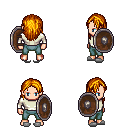
a pixel art fantasy rpg character, male body template, human, light skin, white long-sleeve shirt, teal pants, dark blonde long hairstyle, white slippers, shield, four views (front, back, left, right), 2x2 character sprite sheet, small pixel art, hard edges, no anti-aliasing